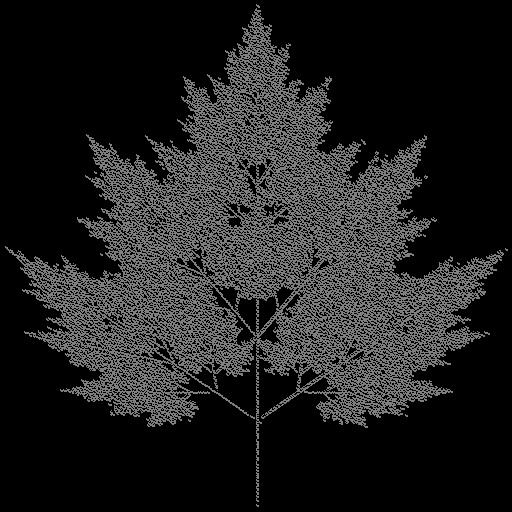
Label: tree